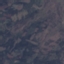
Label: HerbaceousVegetation